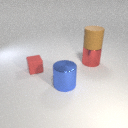
large blue metal cylinder to the left of large red metal cylinder